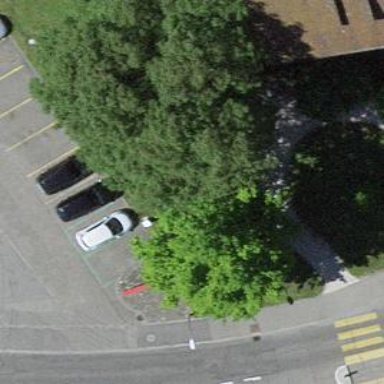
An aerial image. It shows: Charging station.